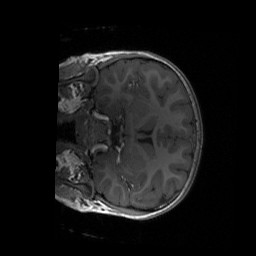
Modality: T1w
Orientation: coronal
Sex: female
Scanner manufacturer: siemens
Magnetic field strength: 3 T
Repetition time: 1.9 s
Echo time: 0.00243 s